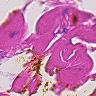
Metastatic tissue present: no